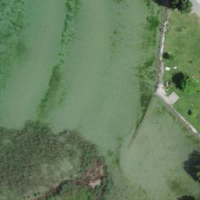
EUNIS habitat code: 14
Species observed at this site:
Saxicola rubicola
Phalacrocorax carbo
Equisetum arvense
Plantago major
Cygnus olor
Argentina anserina